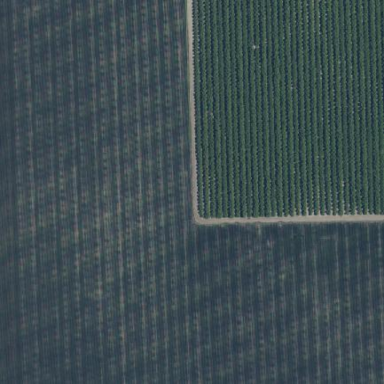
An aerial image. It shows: Crop field in farm area.